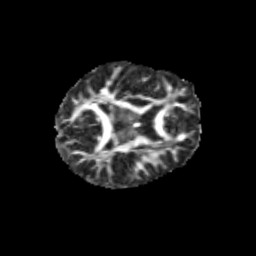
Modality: FA
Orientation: axial
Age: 12
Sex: female
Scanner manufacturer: siemens
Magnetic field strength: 3 T
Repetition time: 3.8 s
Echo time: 0.07 s